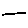
Label: line